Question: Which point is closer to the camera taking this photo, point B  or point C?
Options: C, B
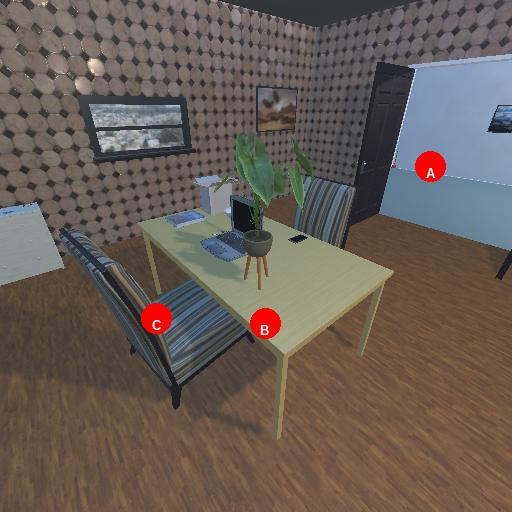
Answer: C